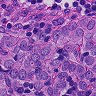
Metastatic tissue present: yes